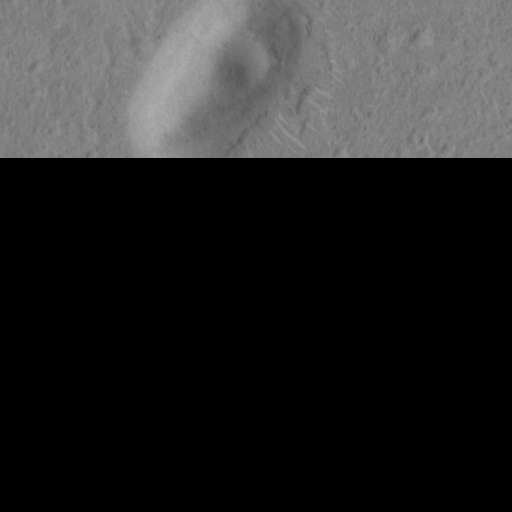
Classes present: Background, Cone